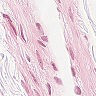
Metastatic tissue present: no